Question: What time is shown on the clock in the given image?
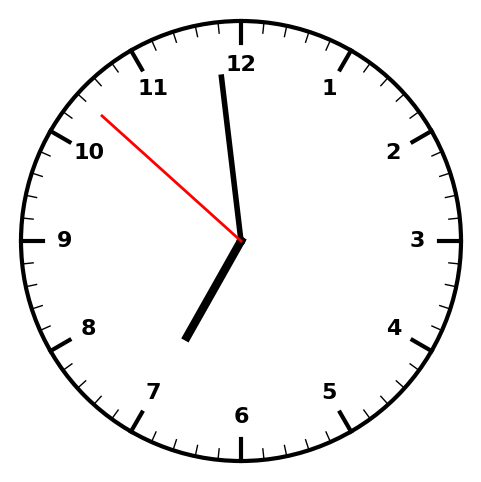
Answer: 06:58:52